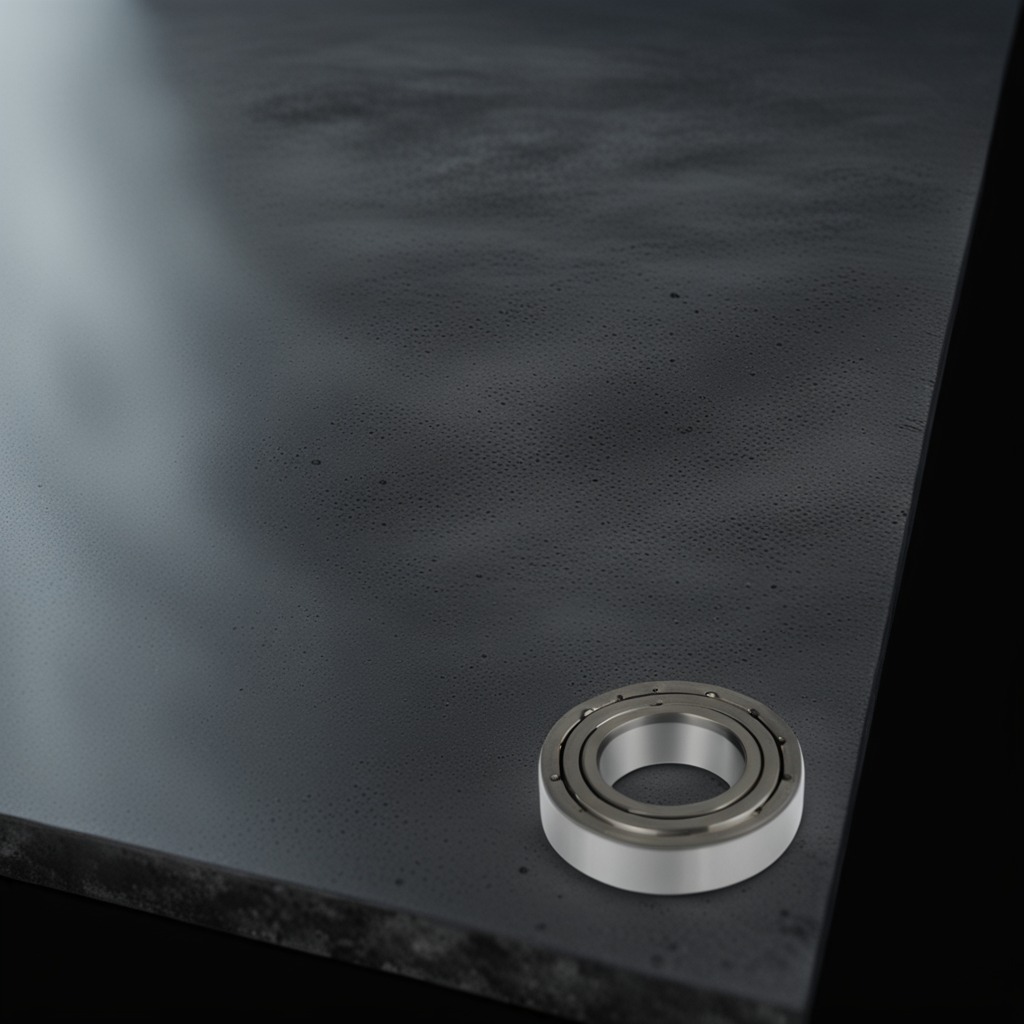
A metal ball bearing is lying on the granite table.